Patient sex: M
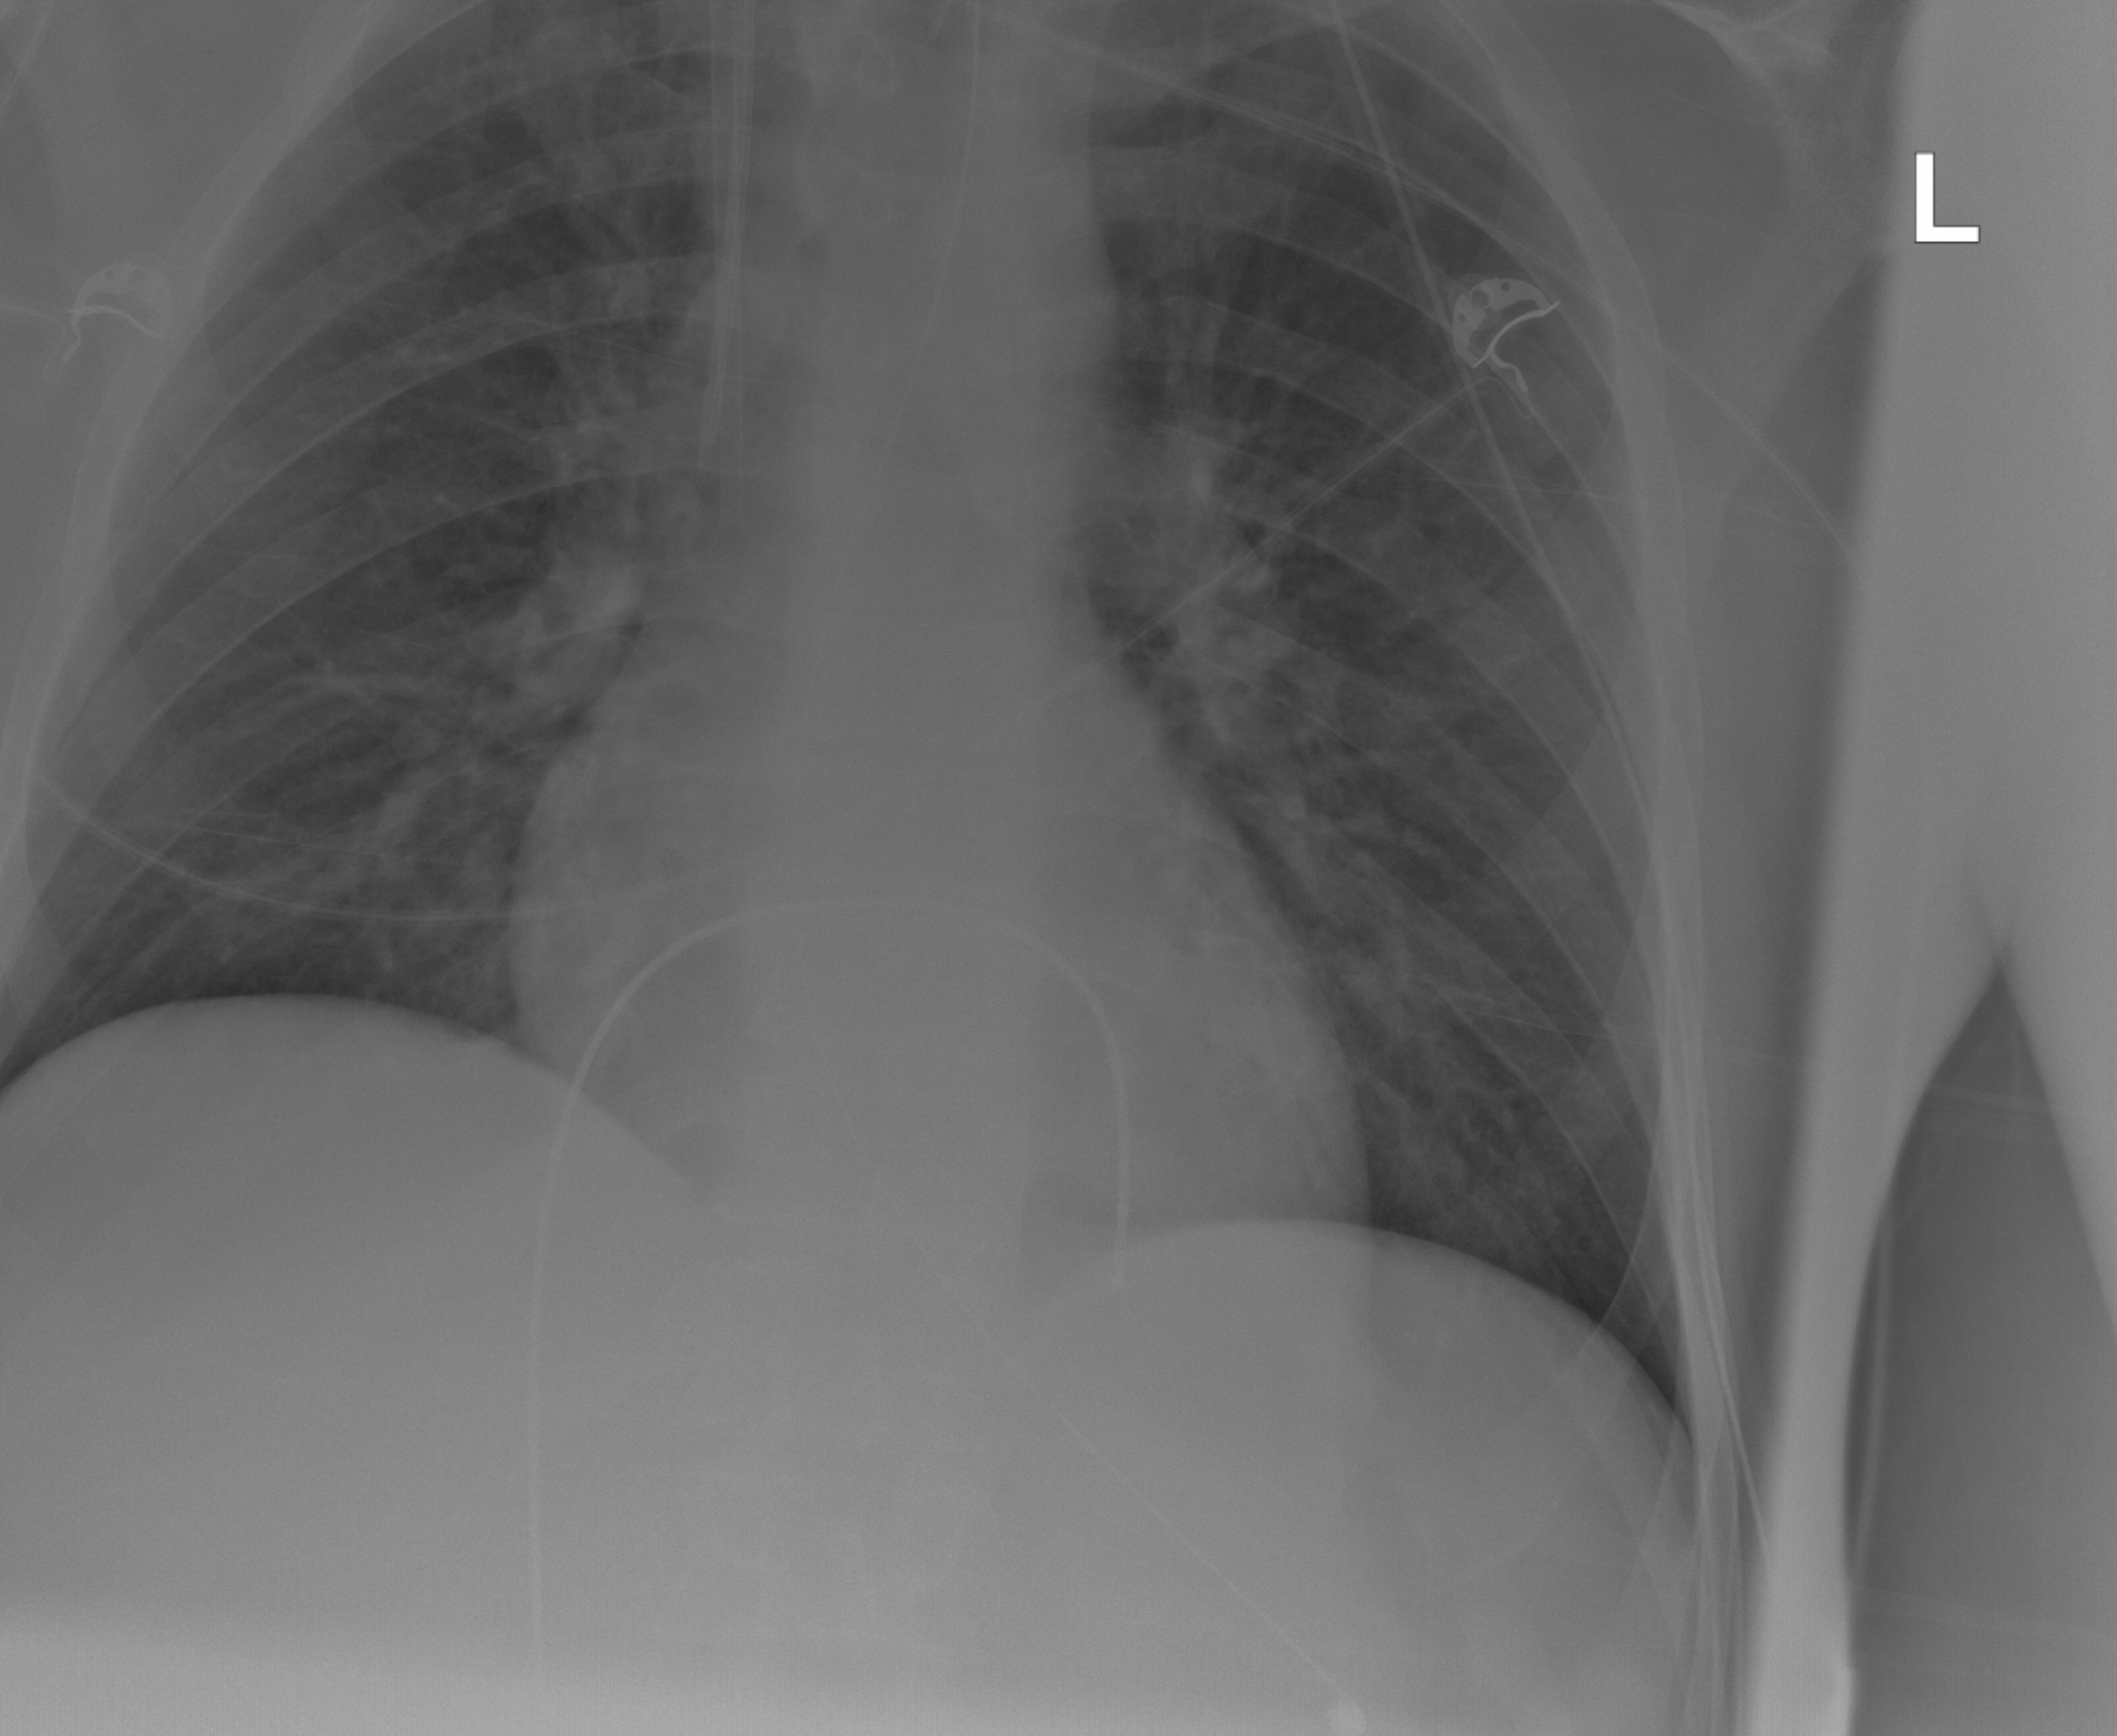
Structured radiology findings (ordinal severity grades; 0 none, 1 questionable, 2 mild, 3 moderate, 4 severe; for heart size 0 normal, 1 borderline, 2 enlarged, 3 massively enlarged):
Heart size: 0
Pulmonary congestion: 0
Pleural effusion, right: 0
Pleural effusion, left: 0
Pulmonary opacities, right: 0
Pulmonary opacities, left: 0
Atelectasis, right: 1
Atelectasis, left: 1